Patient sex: M
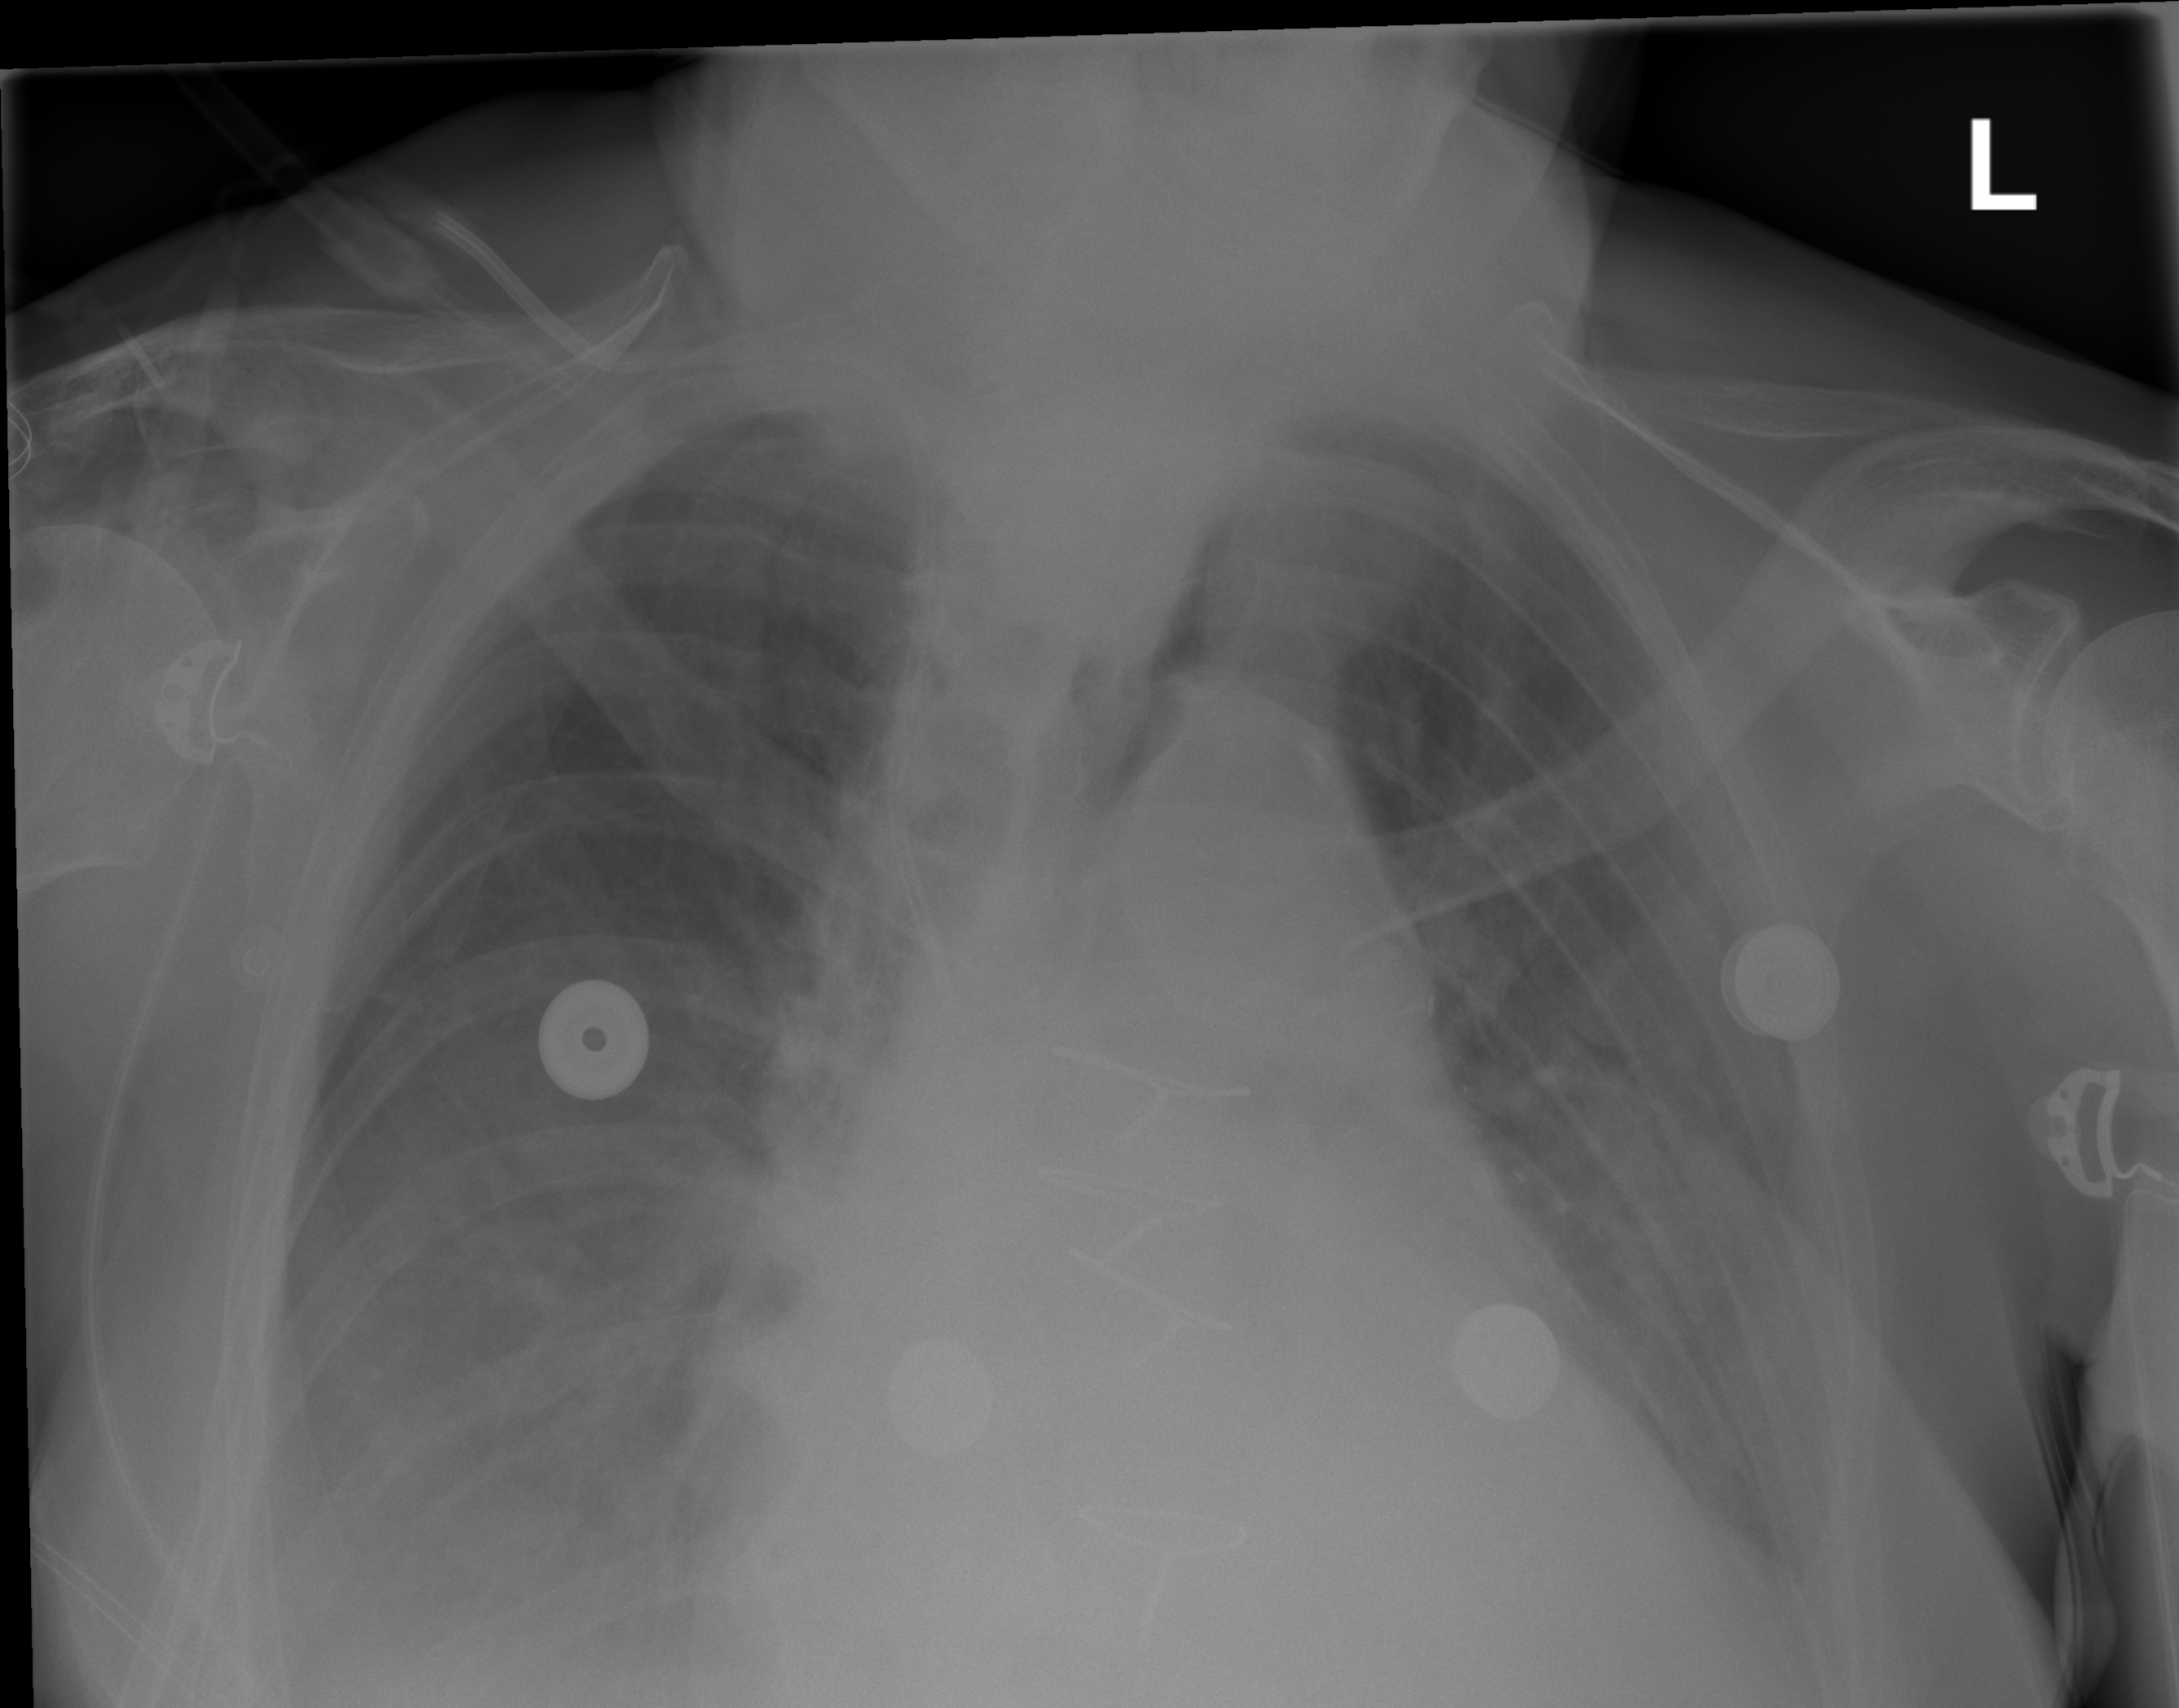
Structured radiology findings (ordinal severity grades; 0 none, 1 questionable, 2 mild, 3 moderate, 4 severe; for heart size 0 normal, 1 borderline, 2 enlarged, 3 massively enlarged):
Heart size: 2
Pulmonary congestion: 0
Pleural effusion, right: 2
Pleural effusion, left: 2
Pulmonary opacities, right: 0
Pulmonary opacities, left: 0
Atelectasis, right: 0
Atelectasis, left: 0